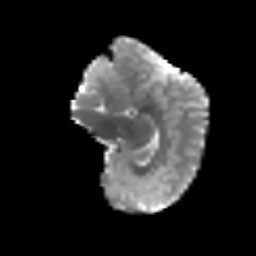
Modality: T2w
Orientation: sagittal
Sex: male
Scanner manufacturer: siemens
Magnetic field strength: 3 T
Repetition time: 5 s
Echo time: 0.071 s